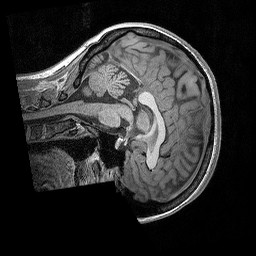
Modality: T1w
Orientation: sagittal
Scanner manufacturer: siemens
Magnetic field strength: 3 T
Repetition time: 2.3 s
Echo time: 0.00298 s